Field crop: tomato
Growth stage: 2
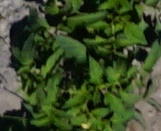
Species: tomato